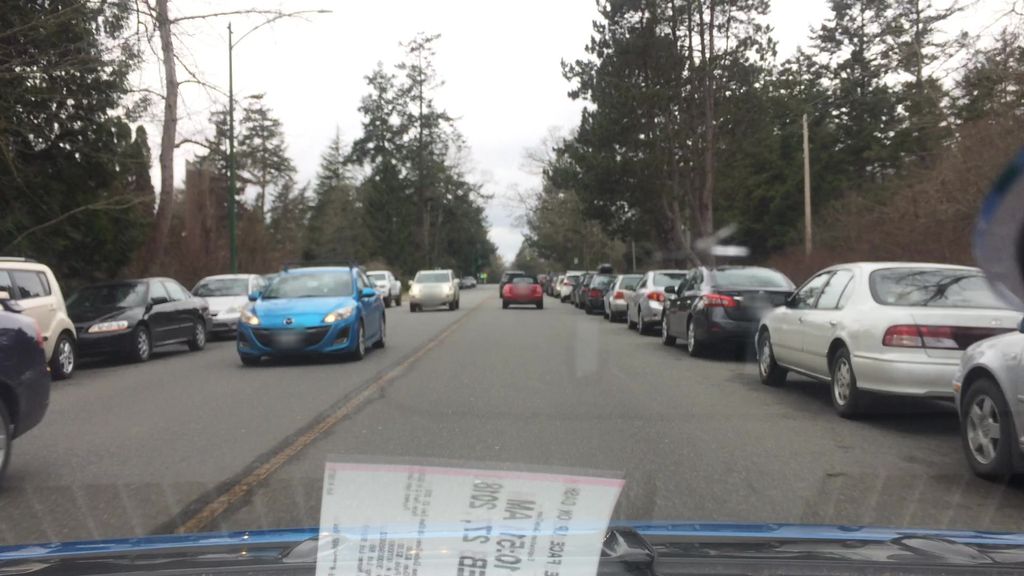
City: victoria